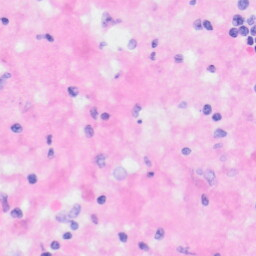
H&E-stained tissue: Kidney